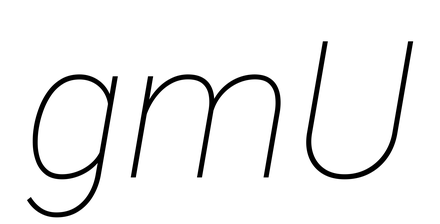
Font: Roboto-Italic_Thin_Italic